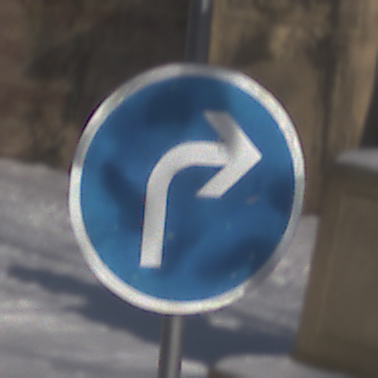
Verkehrszeichen: VorgeschriebeneFahrtrichtungRechts
Umgebung: Outdoor, Special
Tageszeit: MorningAfternoon
Wetter: Clear
Licht: Natural
Jahreszeit: Winter
Kontrast: HighContrast